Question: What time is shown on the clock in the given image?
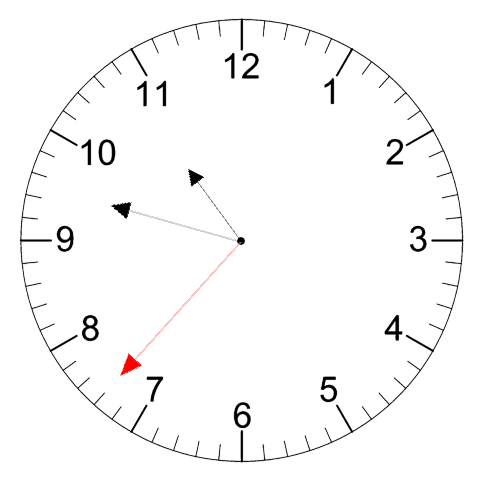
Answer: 10:47:37